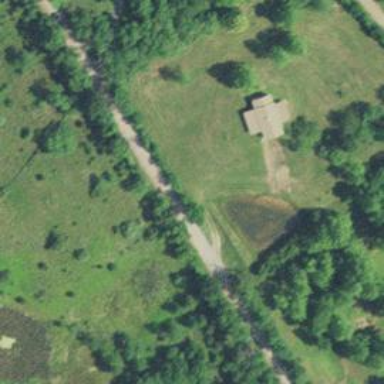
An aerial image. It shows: Driveway leading to service road.